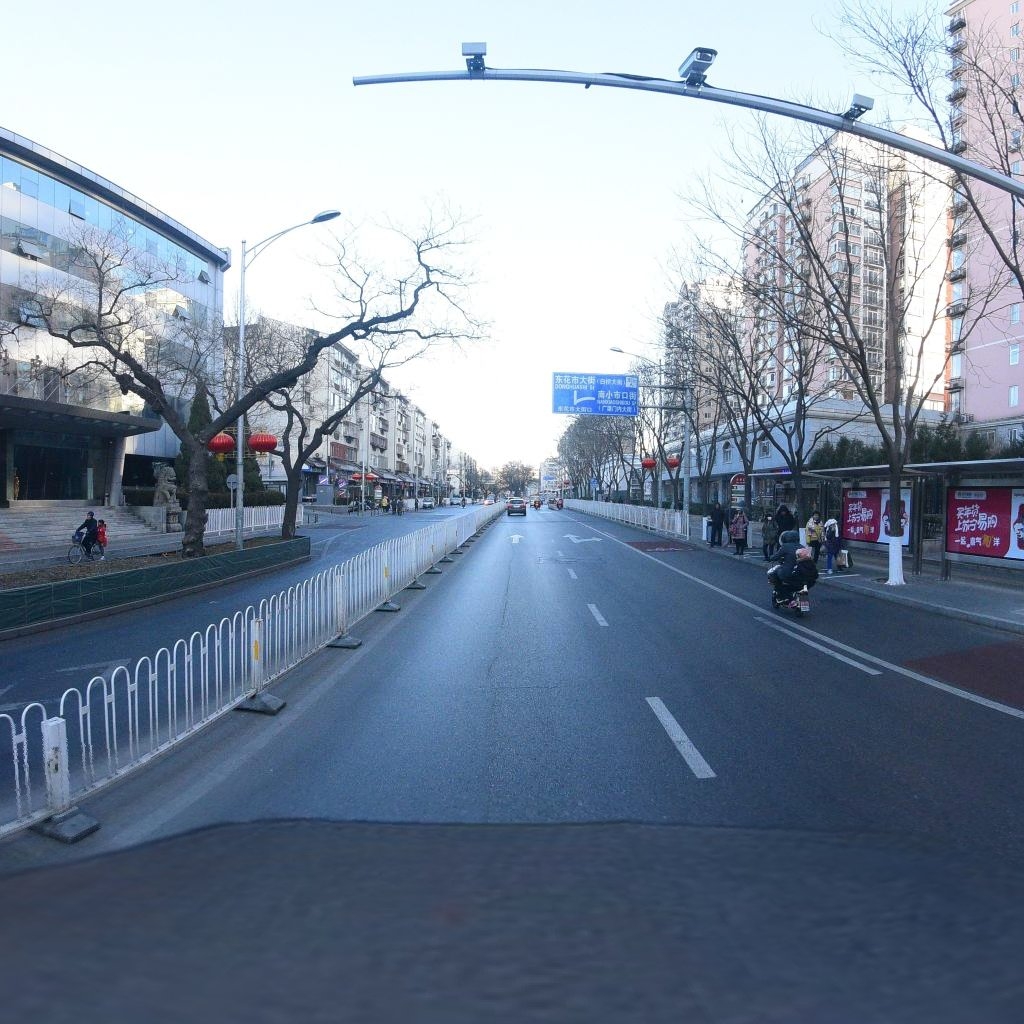
Region: Dongcheng
Road damage annotations: longitudinal crack, longitudinal crack, transverse crack, transverse crack